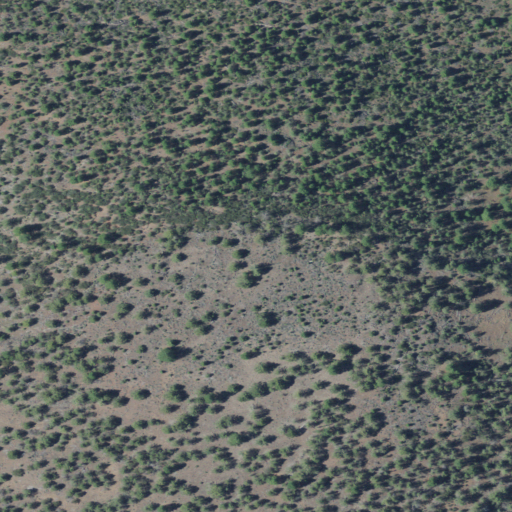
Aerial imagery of mountain in Oregon named Round Butte containing evergreen forest and shrub